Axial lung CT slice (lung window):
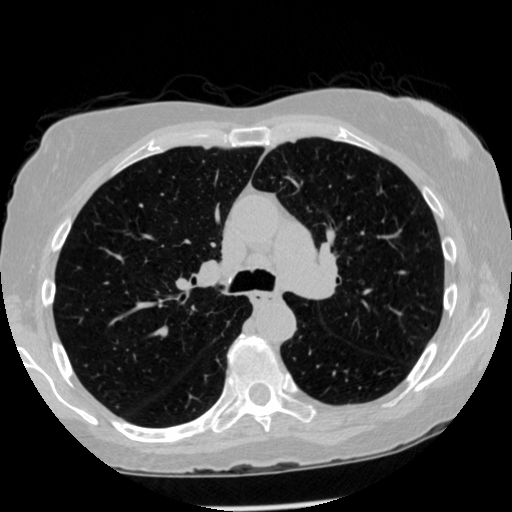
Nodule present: no